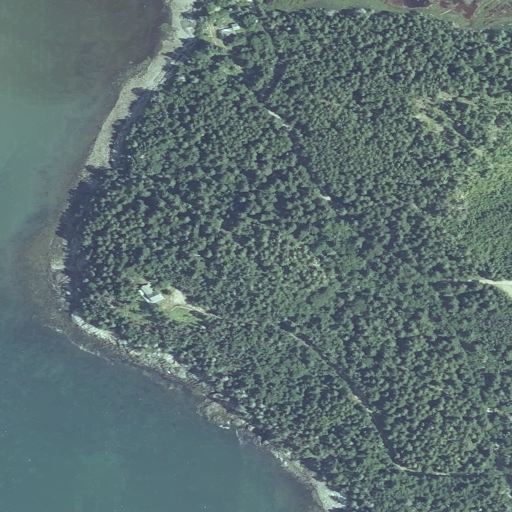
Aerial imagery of mountain in Maine named Black Head containing evergreen forest, open water, open development, herbaceous wetlands, woody wetlands, grassland, and medium intensity development